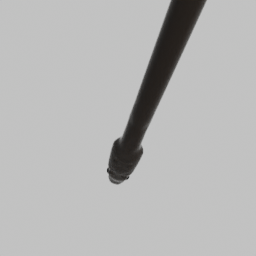
Label: animals